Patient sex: M
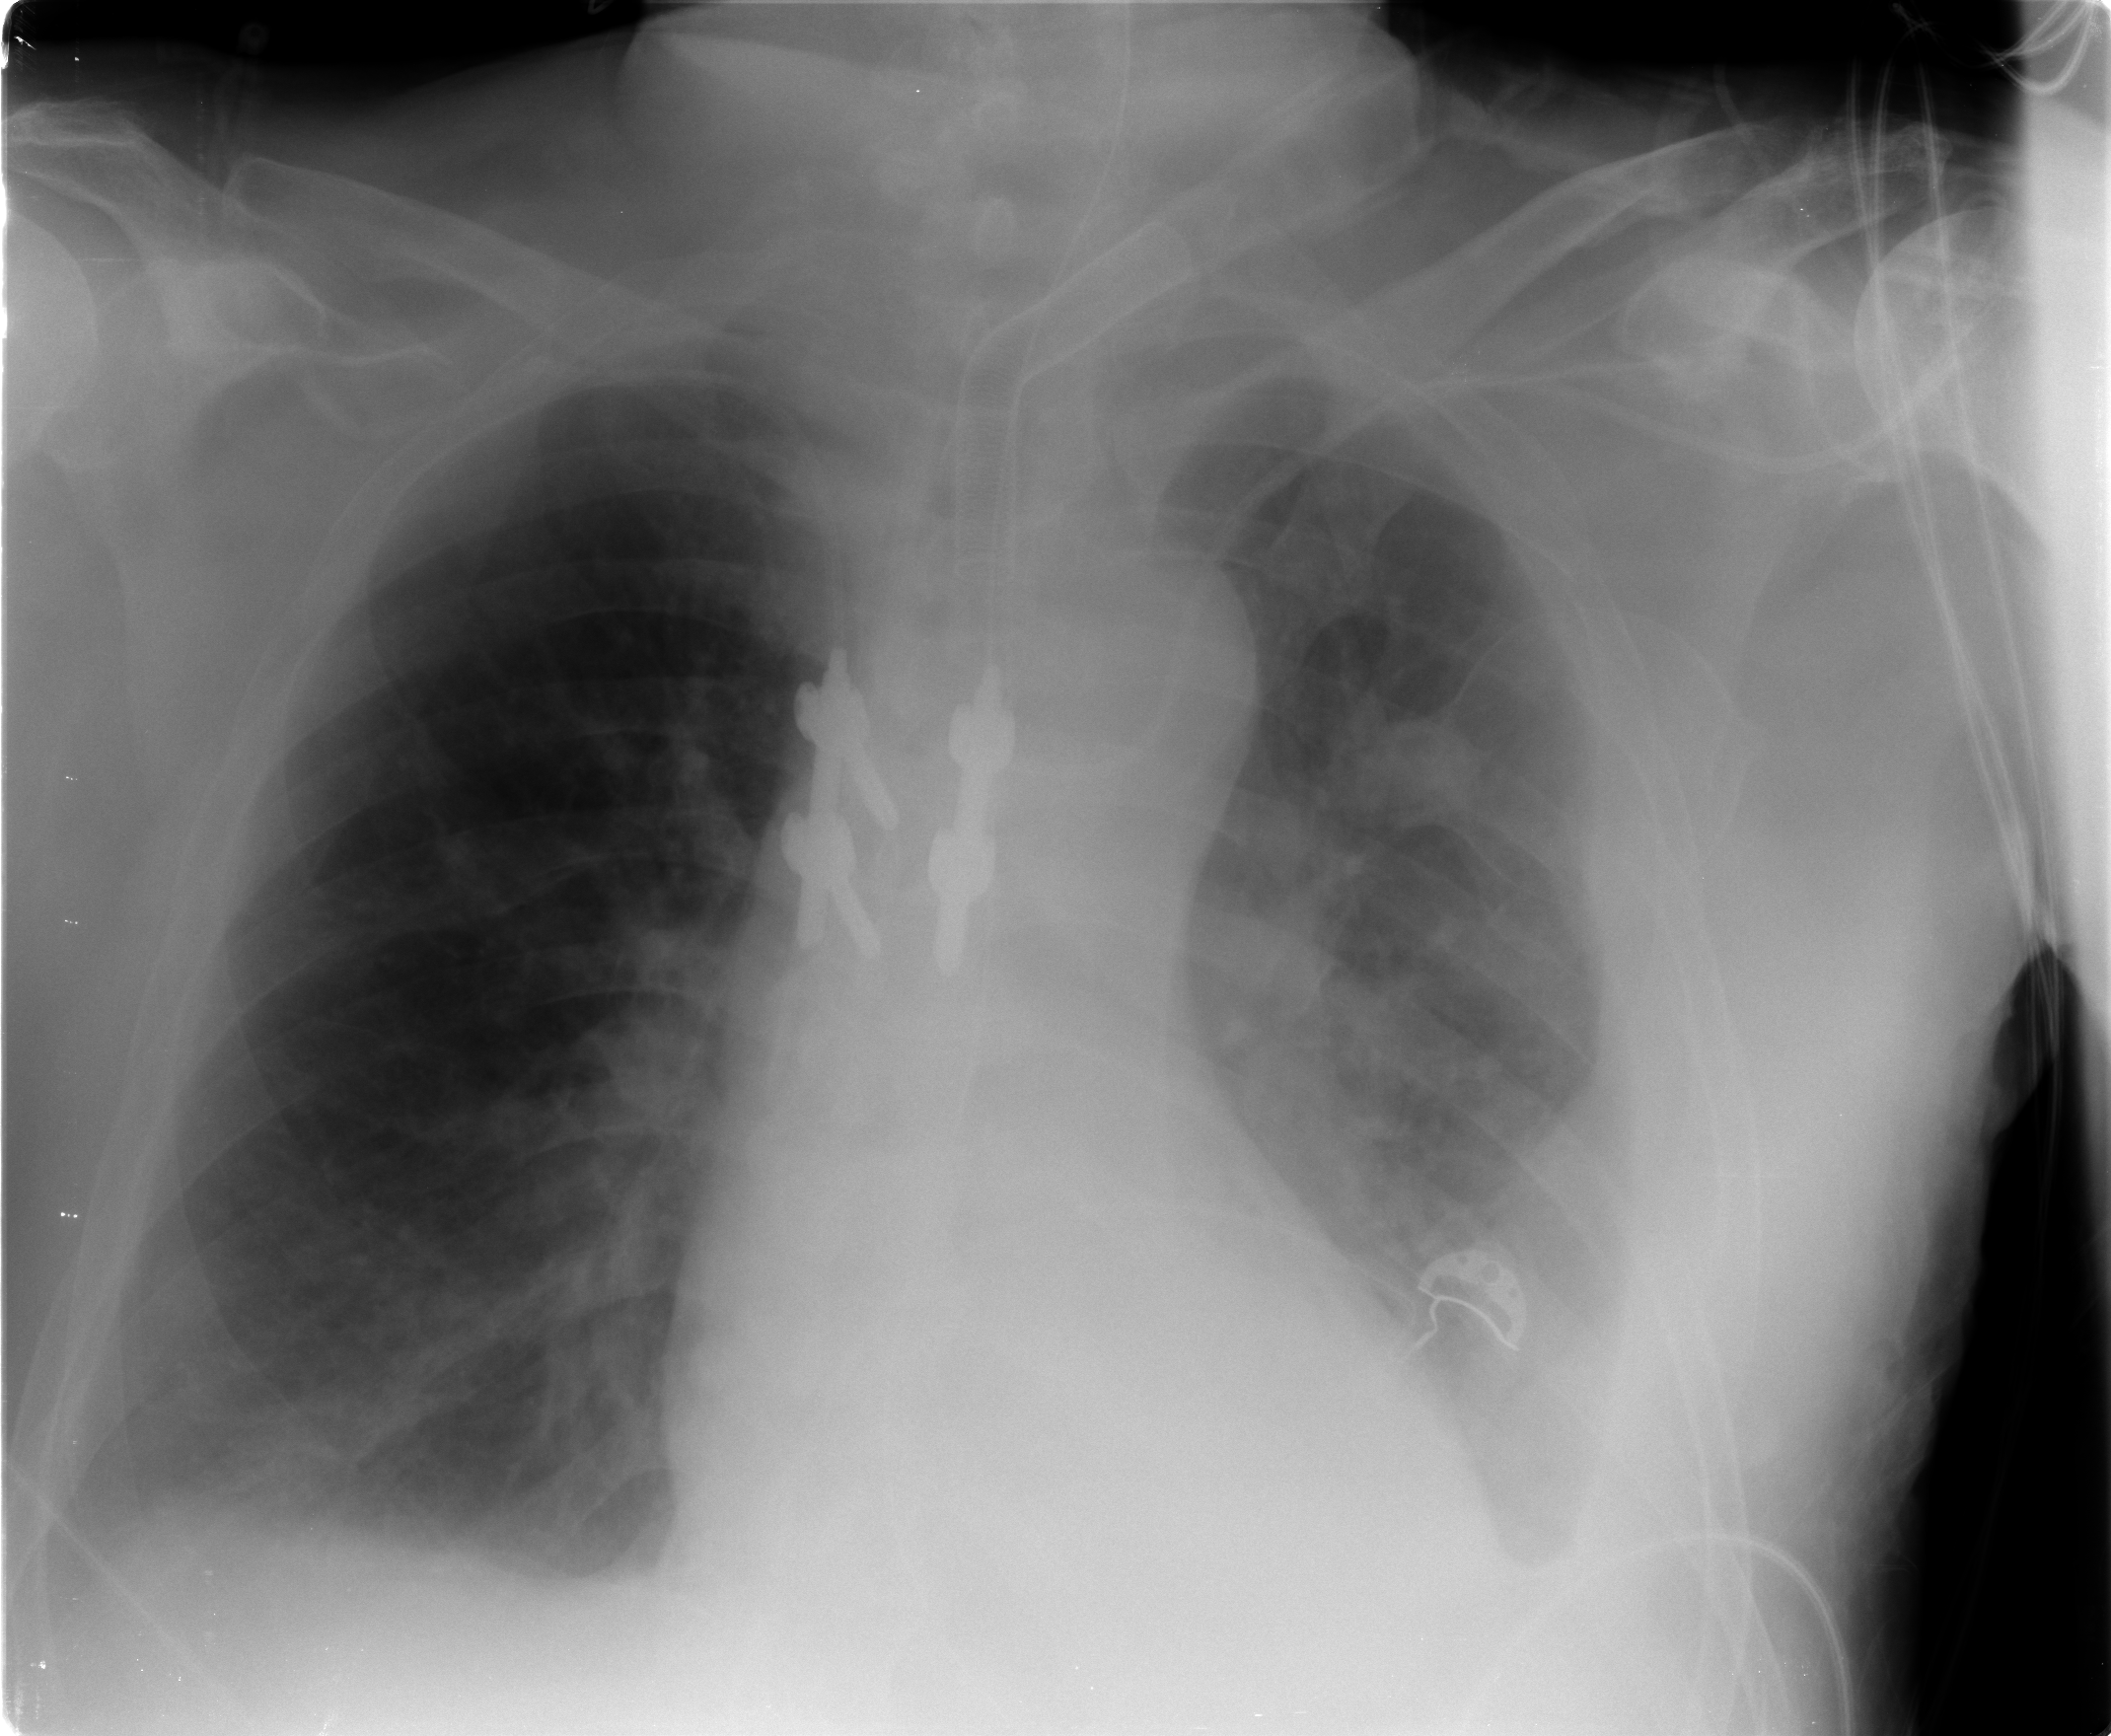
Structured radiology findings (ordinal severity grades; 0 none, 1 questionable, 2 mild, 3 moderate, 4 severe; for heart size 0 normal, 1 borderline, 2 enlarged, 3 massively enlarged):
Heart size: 0
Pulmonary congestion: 2
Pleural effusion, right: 2
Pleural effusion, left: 3
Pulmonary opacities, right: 1
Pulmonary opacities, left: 1
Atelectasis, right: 2
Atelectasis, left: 2